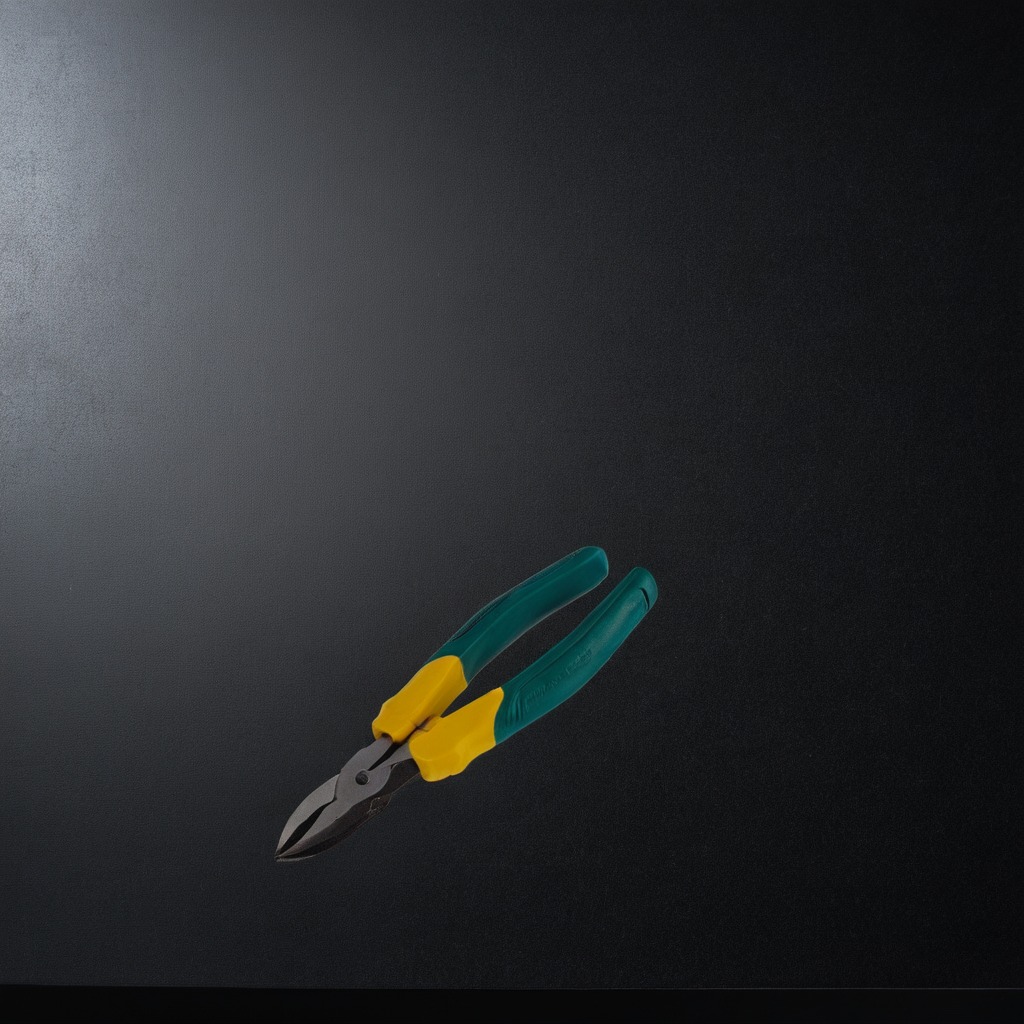
A plier is lying on the clean granite tabletop covered with a black rubber mat inside a workshop under bright overhead lighting crisp shadows high clarity worn but beneath the mat